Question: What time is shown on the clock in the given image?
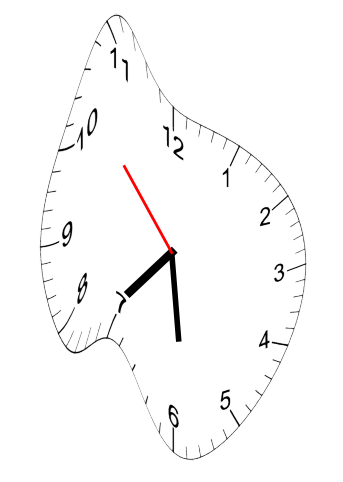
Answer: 07:28:53